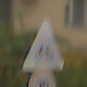
Verkehrszeichen: RadverkehrRechts
Zusatzzeichen unten: Geschwindigkeit20
Umgebung: Outdoor, Urban
Tageszeit: MorningAfternoon
Wetter: Overcast
Licht: Natural
Jahreszeit: NotSpecified
Kontrast: LowContrast